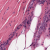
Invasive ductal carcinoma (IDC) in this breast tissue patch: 0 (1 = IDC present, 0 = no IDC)